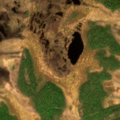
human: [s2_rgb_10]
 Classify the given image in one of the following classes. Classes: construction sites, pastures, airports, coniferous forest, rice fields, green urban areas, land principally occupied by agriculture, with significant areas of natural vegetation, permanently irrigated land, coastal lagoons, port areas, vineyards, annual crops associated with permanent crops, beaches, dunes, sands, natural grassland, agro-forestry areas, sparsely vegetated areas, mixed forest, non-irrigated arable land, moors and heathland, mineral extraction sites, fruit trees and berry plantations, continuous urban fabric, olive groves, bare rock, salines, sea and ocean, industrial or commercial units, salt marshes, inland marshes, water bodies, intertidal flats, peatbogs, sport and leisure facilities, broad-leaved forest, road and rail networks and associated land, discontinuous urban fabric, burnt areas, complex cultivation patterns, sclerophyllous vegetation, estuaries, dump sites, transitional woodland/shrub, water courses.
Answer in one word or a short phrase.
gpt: coniferous forest, mixed forest, peatbogs